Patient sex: F
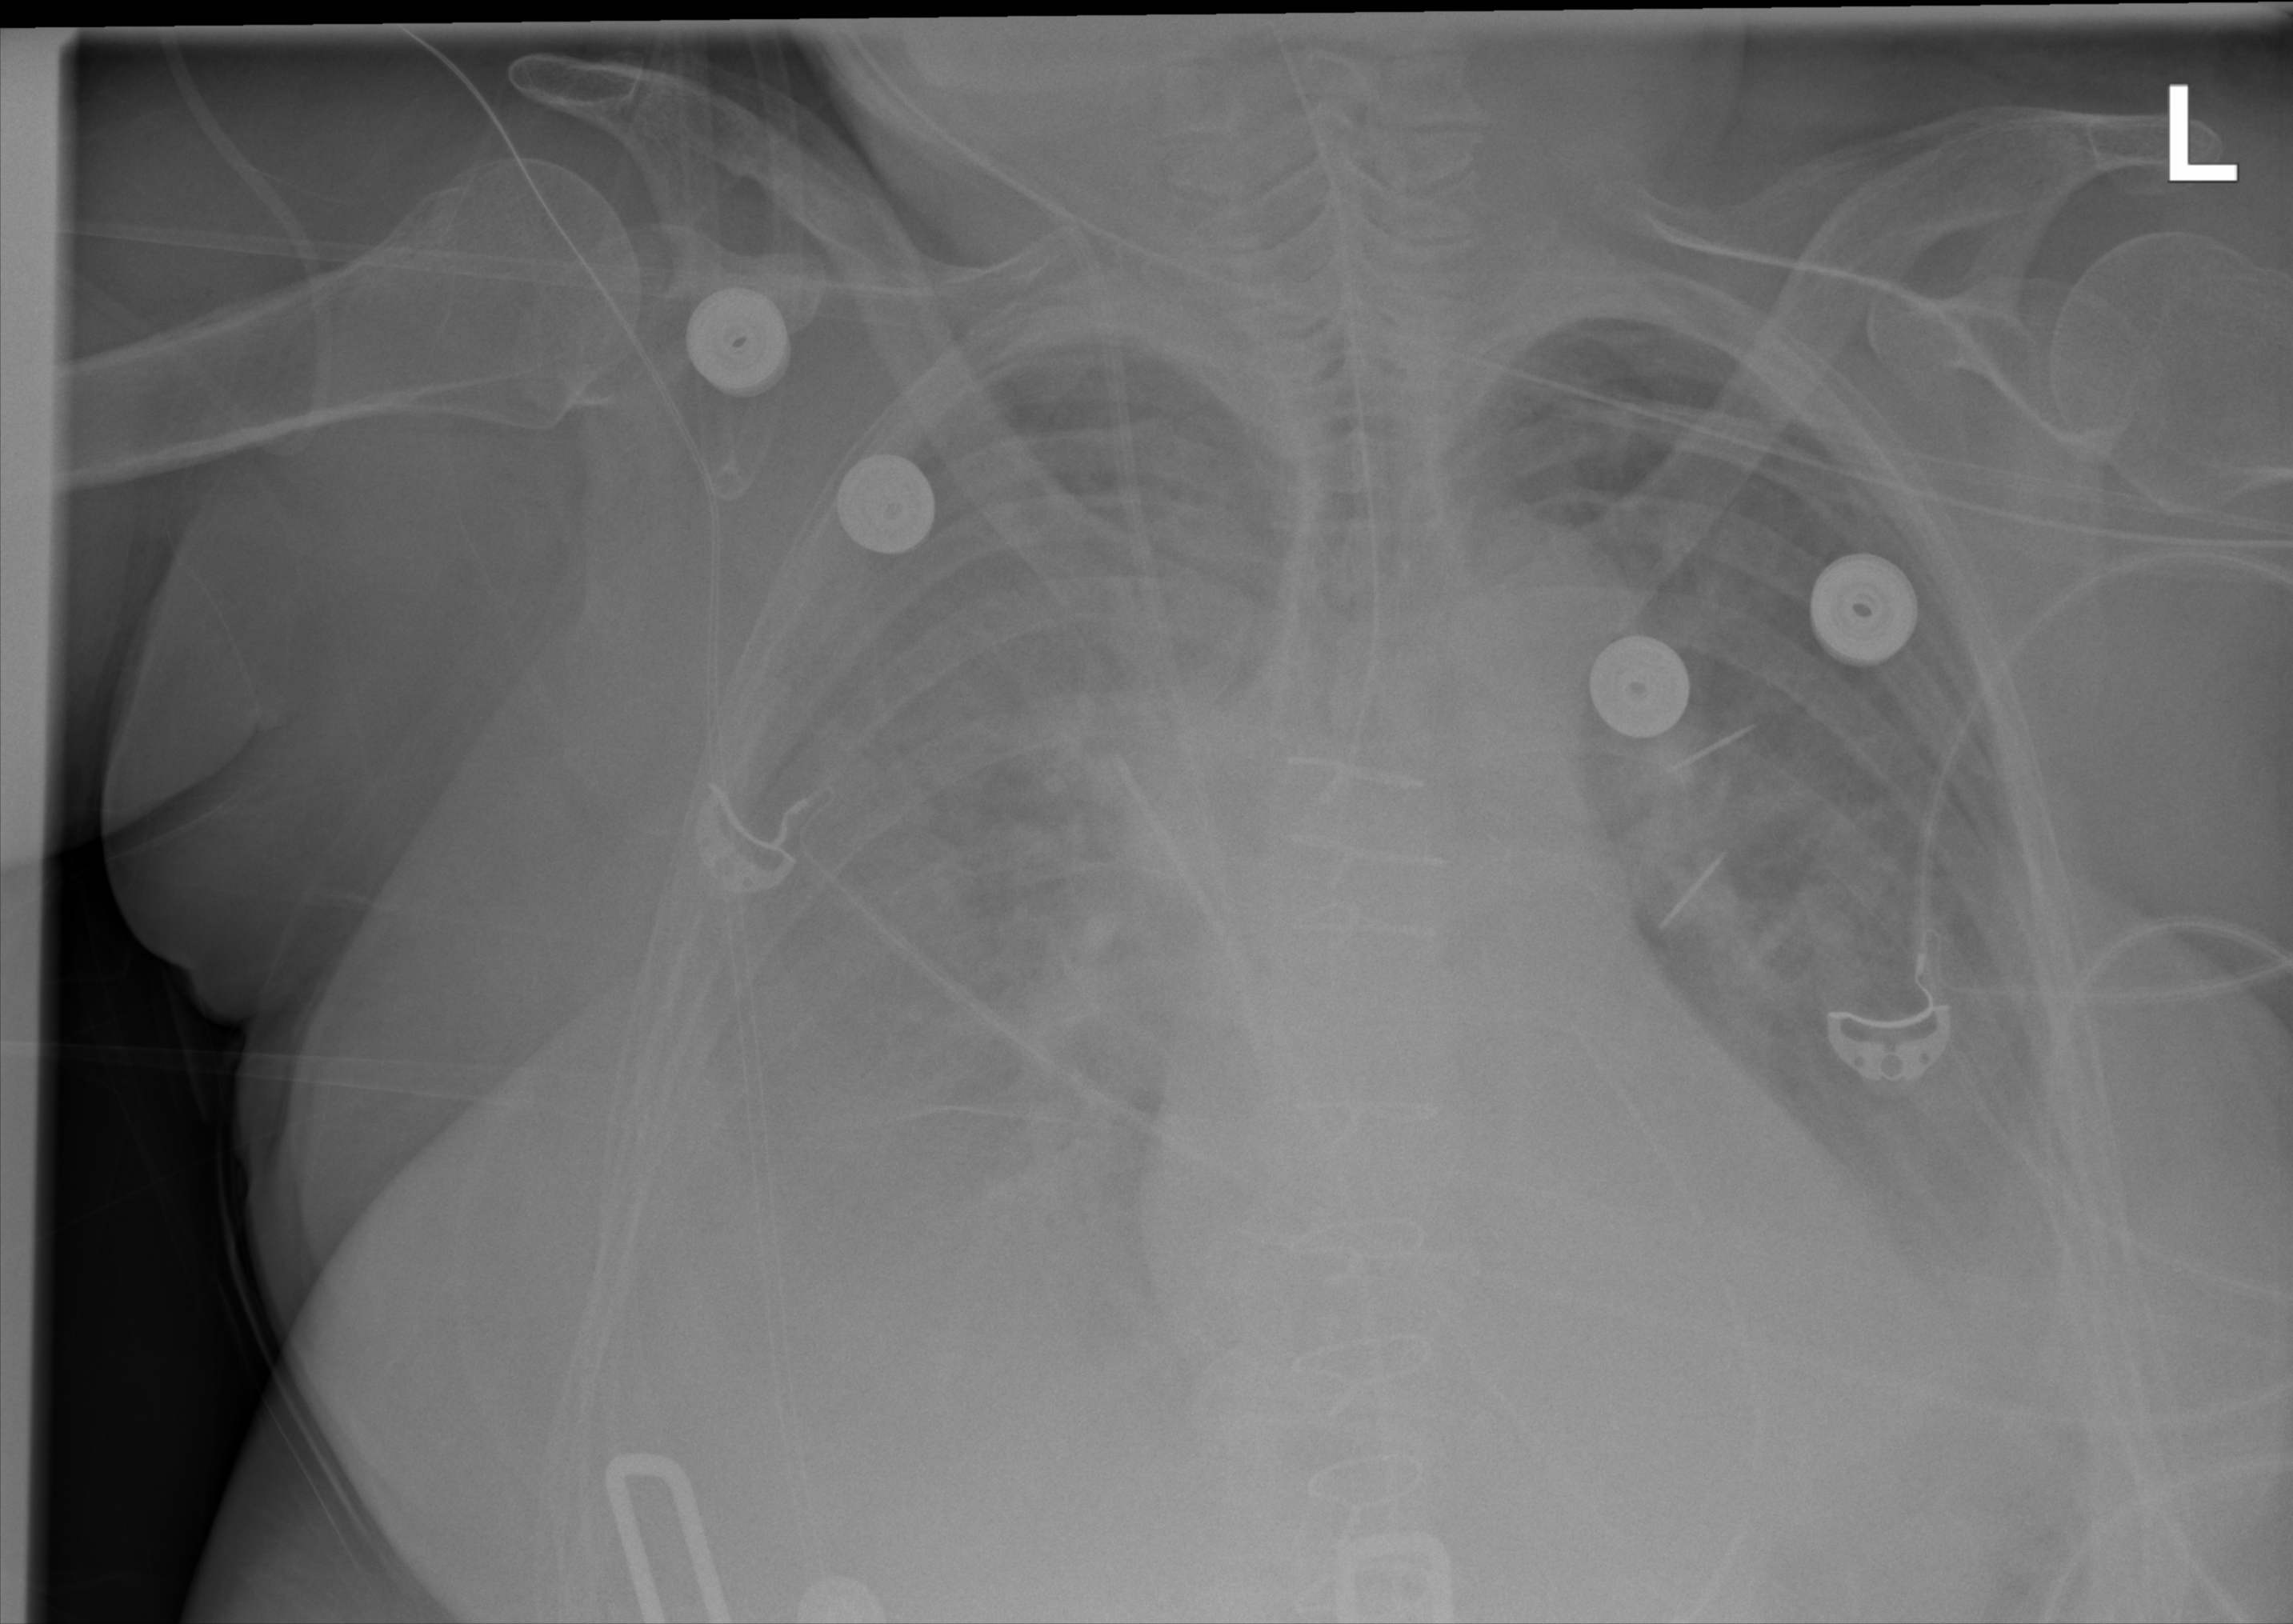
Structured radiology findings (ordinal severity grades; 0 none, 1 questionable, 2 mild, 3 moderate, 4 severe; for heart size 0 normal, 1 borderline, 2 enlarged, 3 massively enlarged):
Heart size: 1
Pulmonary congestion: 2
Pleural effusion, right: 2
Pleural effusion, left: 2
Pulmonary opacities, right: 2
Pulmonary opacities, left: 0
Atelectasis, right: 2
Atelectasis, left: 2